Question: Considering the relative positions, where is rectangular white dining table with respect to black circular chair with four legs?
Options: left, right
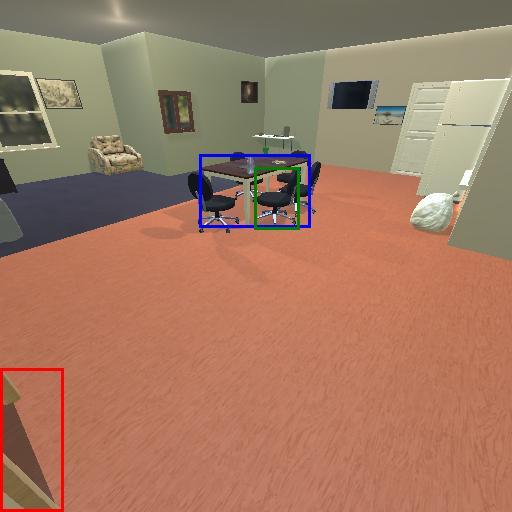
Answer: left